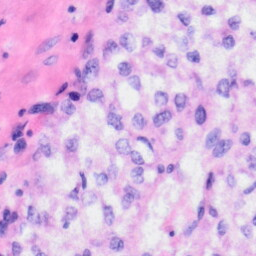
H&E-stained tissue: Liver